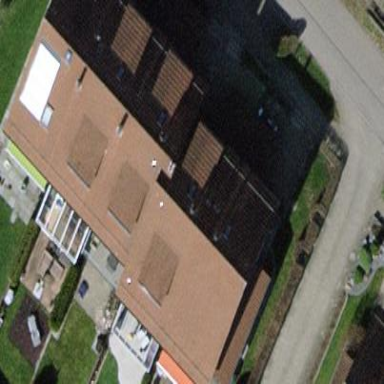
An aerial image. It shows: Terrace building.